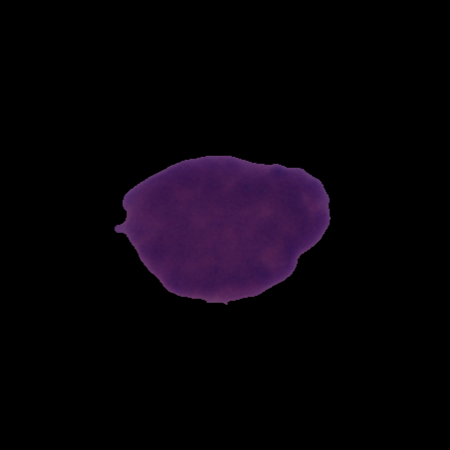
Label: cancer